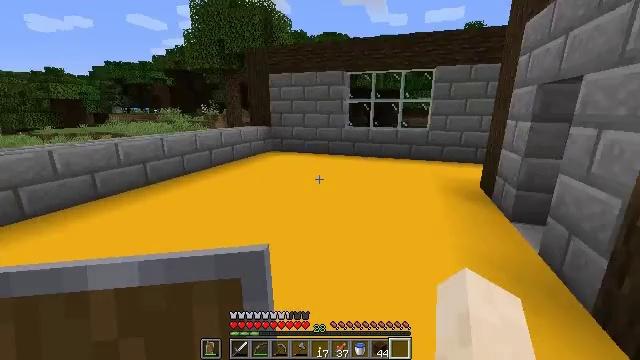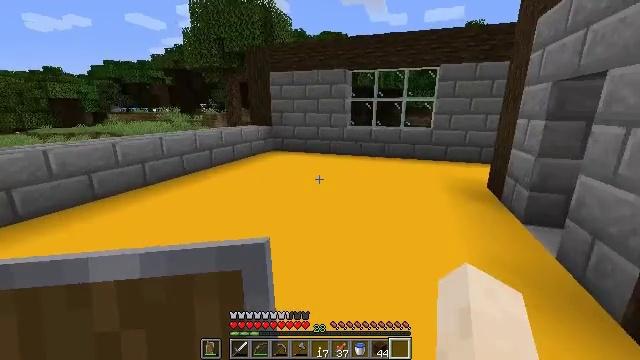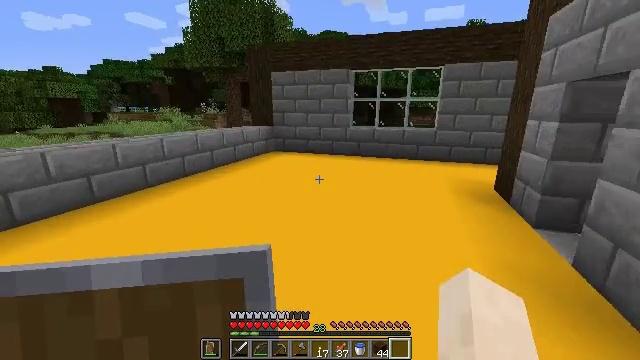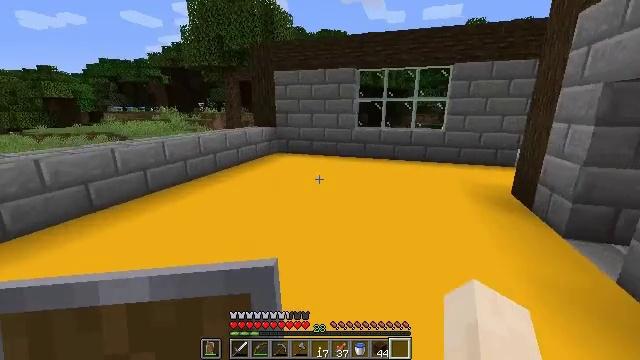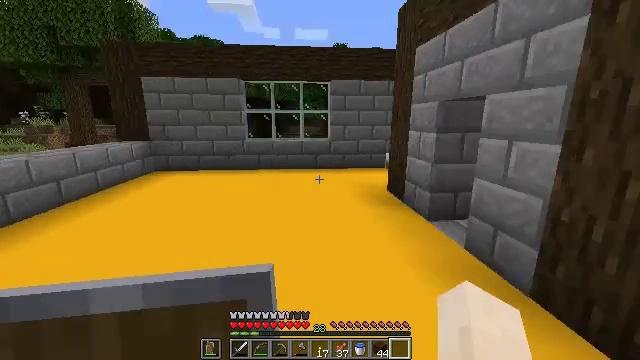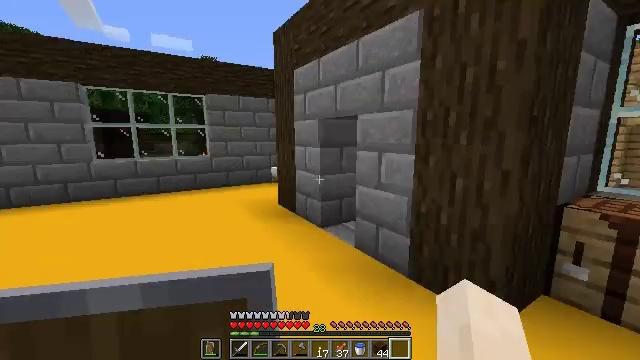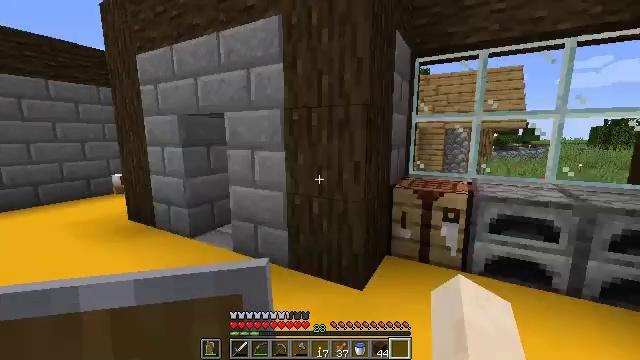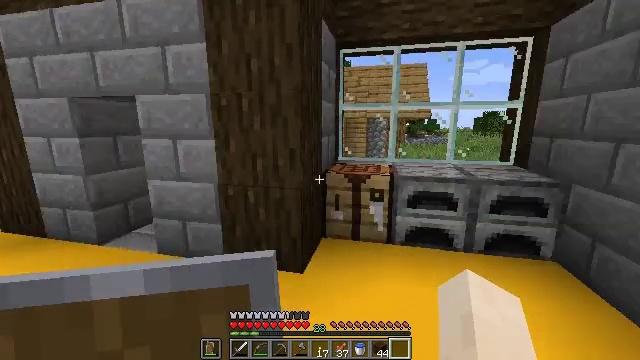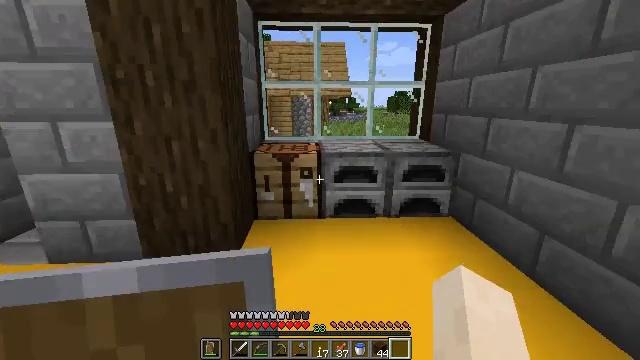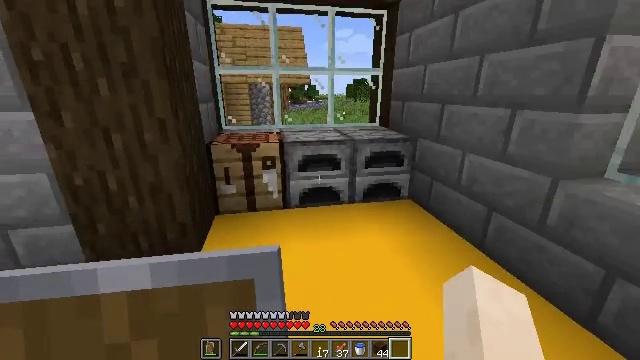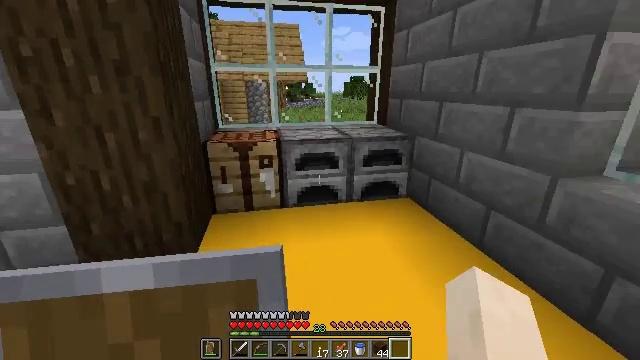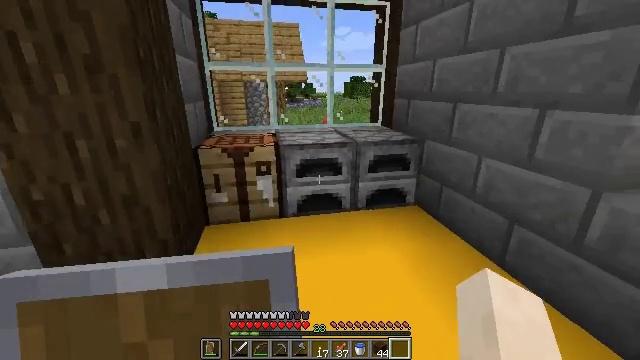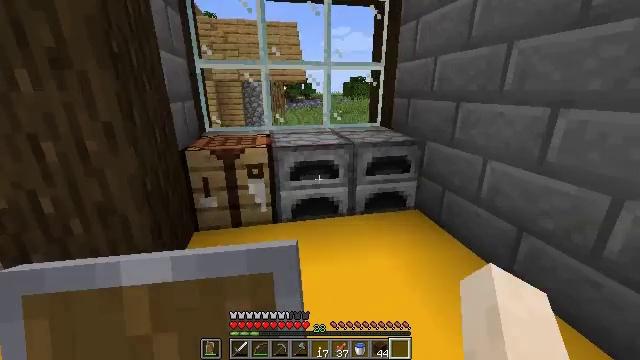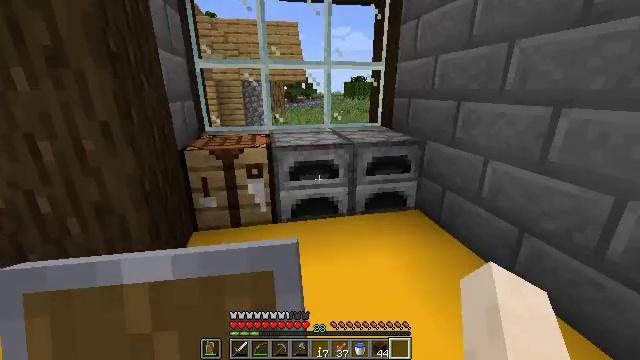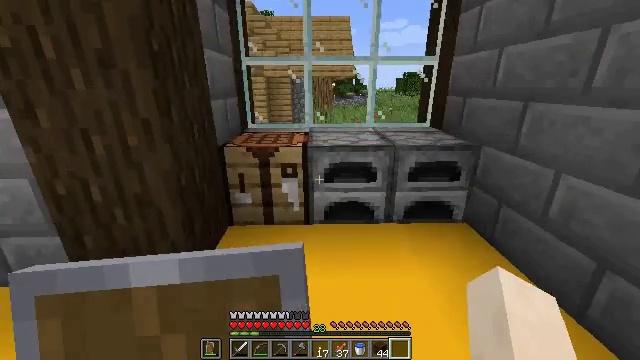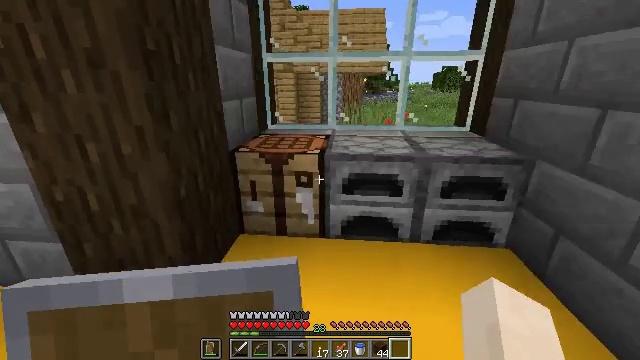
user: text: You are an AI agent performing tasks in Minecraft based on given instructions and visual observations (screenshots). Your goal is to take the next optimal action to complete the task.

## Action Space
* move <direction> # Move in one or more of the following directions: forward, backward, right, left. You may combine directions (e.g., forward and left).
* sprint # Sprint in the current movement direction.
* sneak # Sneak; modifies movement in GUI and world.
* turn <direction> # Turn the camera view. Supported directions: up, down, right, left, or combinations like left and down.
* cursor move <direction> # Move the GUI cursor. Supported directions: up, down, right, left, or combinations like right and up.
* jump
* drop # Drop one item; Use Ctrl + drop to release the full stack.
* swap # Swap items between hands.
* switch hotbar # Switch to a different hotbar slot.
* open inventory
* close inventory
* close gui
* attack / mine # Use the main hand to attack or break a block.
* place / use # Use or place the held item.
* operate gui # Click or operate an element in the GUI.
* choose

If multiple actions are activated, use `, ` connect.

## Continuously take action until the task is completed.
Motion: motion action
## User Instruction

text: Create an iron sword with sticks and iron ingots.
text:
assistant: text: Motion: move forward and move left
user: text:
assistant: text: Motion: move forward and move left
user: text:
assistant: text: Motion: move forward and move left
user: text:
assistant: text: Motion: move forward and move left, turn right and up
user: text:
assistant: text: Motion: turn right and up
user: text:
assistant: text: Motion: turn right
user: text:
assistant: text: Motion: turn right and down
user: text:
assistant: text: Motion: turn right and down
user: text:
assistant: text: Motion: move forward, turn right and down
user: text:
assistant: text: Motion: move forward
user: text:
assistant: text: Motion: move forward
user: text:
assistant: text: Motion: move forward and move right
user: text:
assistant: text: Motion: move forward and move right
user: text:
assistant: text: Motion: move forward, turn left
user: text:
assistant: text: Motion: move forward, turn left
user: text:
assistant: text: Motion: move forward, turn left and down
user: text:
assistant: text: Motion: move forward
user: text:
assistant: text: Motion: move forward, use / place
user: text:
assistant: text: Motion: use / place
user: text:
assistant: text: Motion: no_op
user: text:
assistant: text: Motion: no_op
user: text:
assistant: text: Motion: no_op
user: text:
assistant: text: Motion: open gui
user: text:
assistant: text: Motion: no_op
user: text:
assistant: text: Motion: no_op
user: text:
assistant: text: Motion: no_op
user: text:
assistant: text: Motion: no_op
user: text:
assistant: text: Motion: no_op
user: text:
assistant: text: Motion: no_op
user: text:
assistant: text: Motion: cursor move right